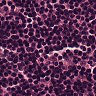
Metastatic tissue present: no